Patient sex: M
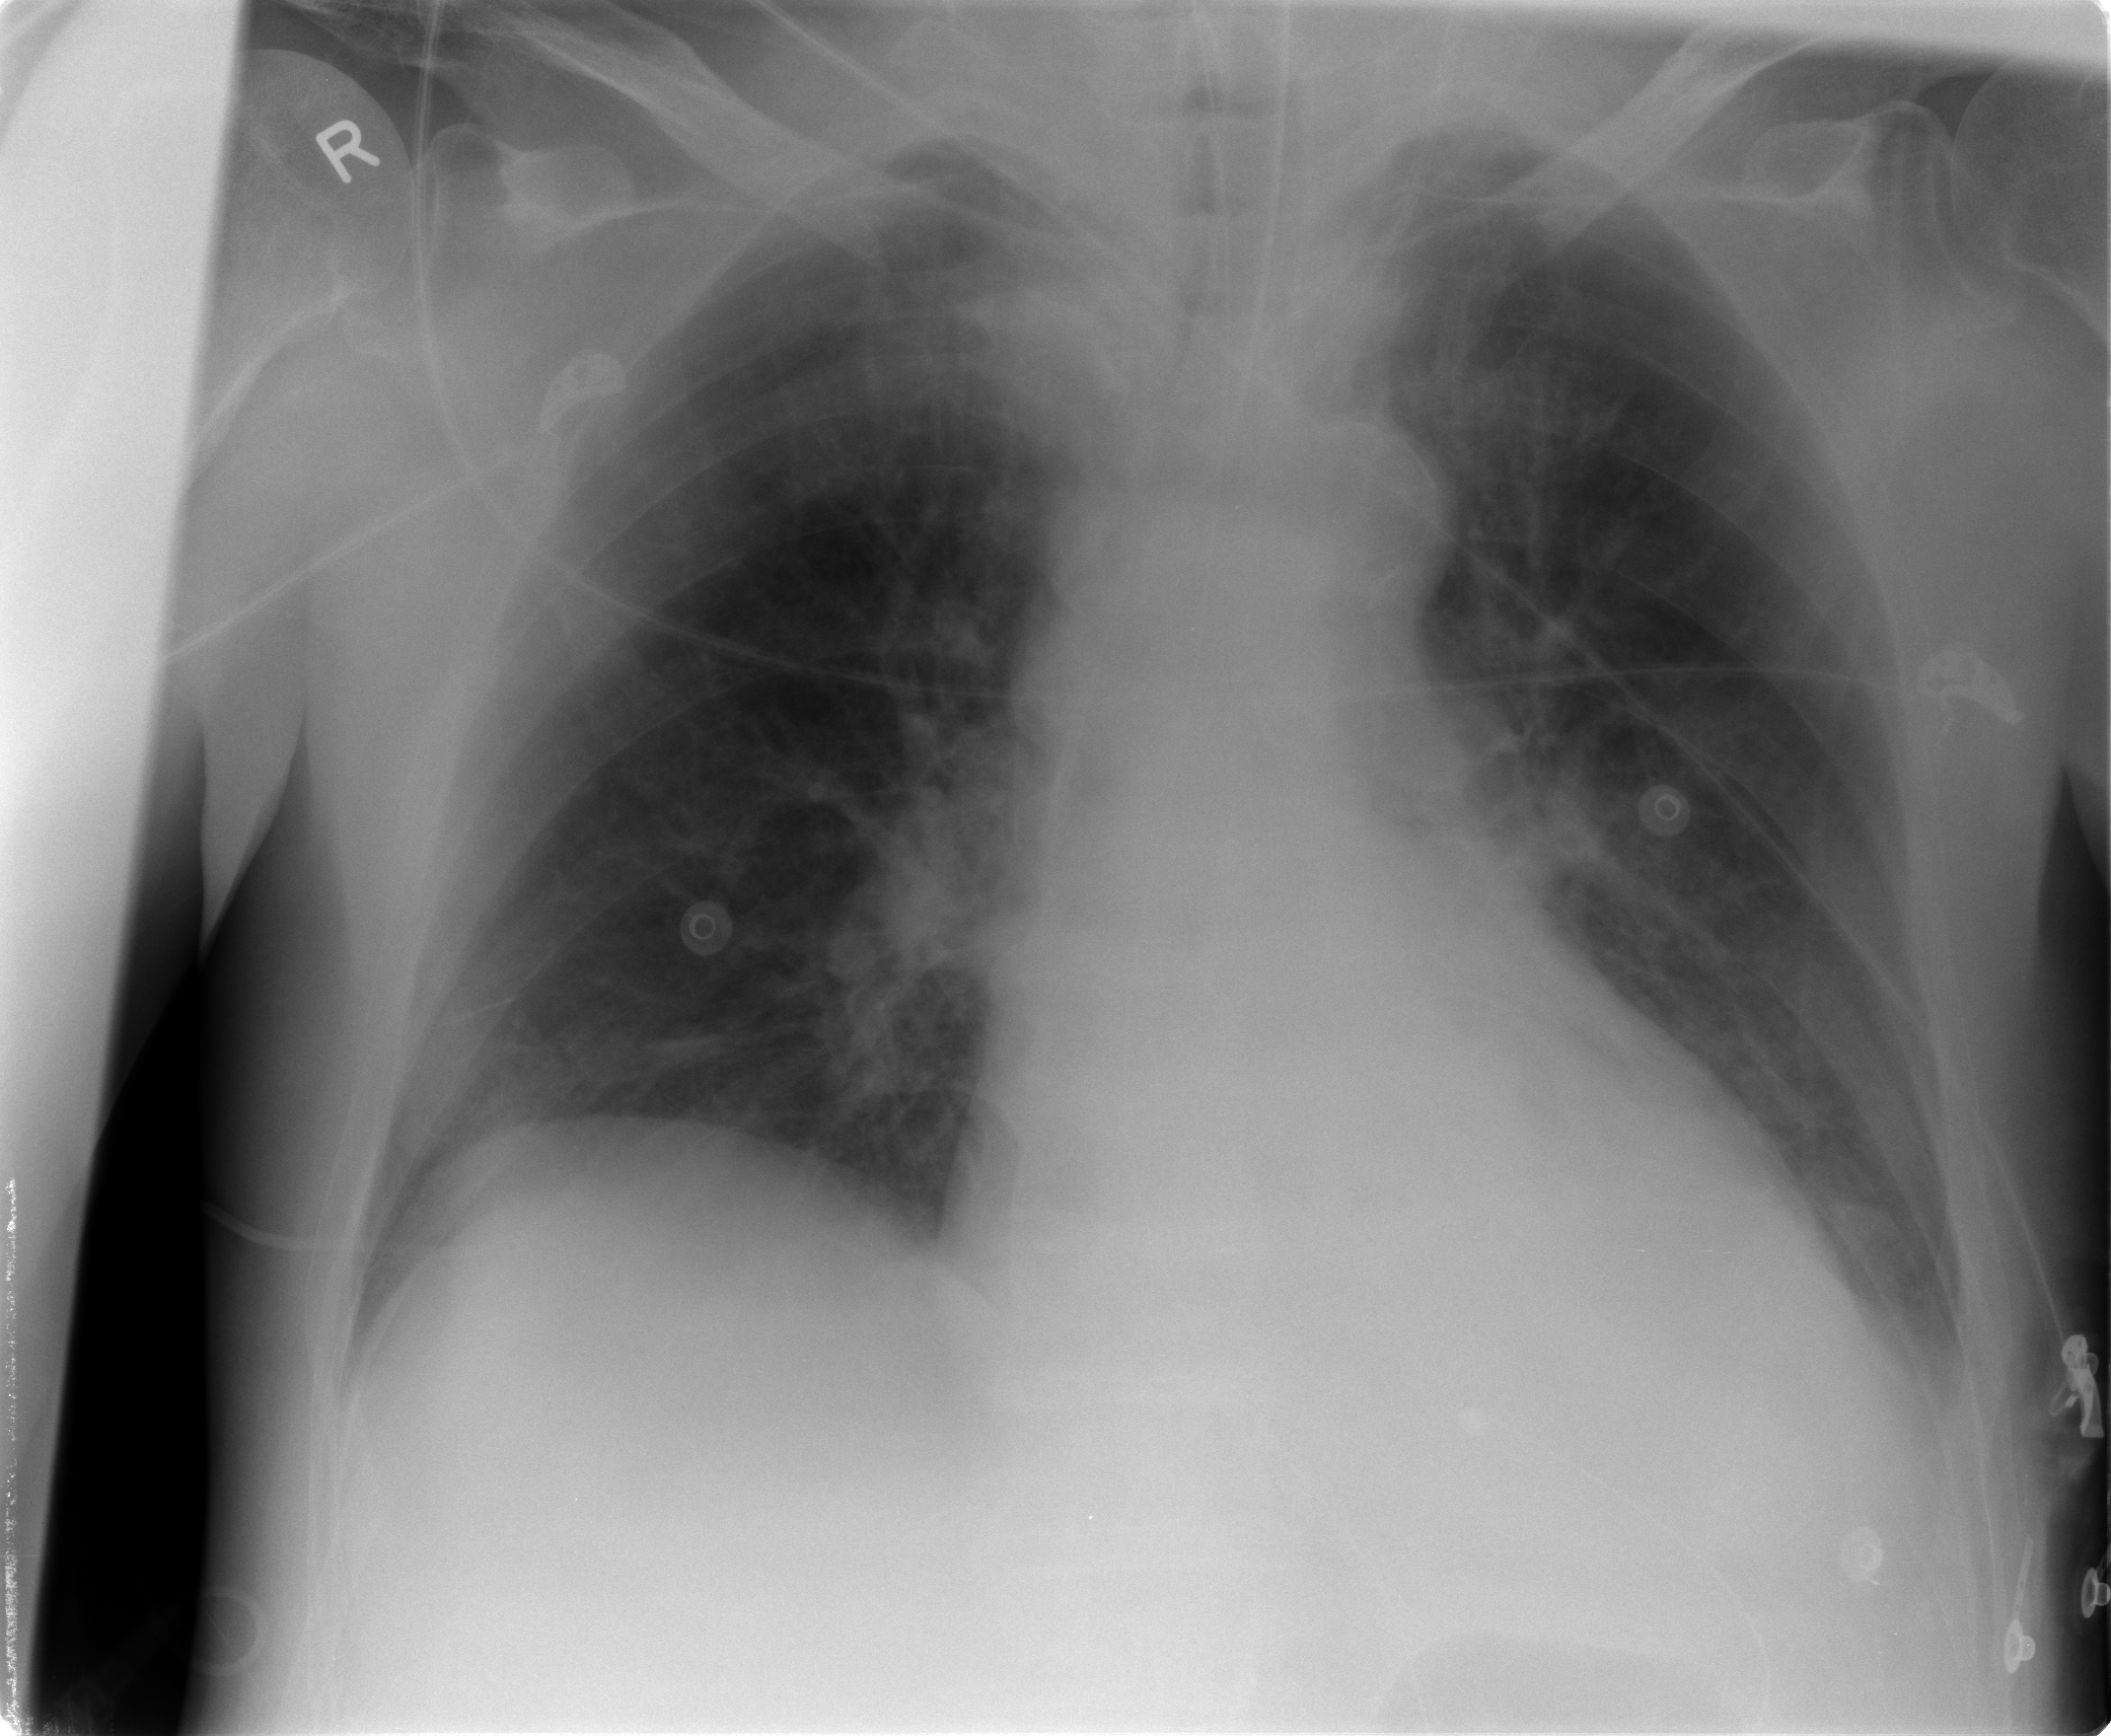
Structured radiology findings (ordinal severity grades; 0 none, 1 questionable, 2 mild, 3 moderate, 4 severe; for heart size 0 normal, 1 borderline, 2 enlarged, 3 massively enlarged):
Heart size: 2
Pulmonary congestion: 1
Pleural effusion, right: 0
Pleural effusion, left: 1
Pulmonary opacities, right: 0
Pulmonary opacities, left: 2
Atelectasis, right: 0
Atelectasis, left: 1